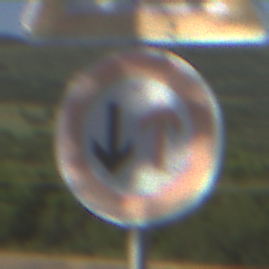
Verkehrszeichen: VorrangDesGegenverkehrs
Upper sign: Arbeitsstelle
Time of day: MorningAfternoon
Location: Outdoor (RoadRail)
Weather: PartlyCloudy
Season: NotSpecified
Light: Natural